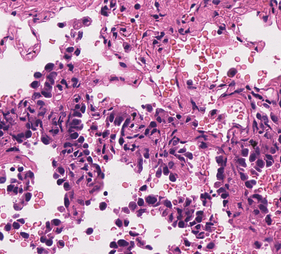
Tumor epithelial tissue: yes
Tumor-associated stroma tissue: yes
Normal tissue: no